Question: I used below code but that gives me an Error like "Notice : Undefined offset: 27" . Why these error generated or what these error means ? please any one help me.
'''
//Code ... final_display2 is found some array.
for($p=0; $p<sizeof($final_display2); $p=$p+2){
$b = $p+1;
$len1 = strlen($final_display2[$p])+strlen($final_display2[$b]); //these line gives error 116
if($len1 < 3200){
array_push($final_display,$final_display2[$p].$final_display2[$b]); //and these one also 118 }else{
array_push($final_display,$final_display2[$p]);
array_push($final_display,$final_display2[$b]);
}
}
'''
## ERROR!!

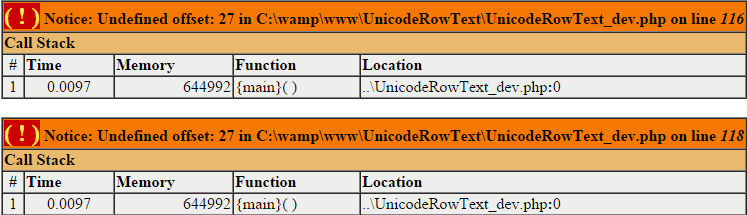
Answer: Your error occurs when '$p==sizeof($final_display2)-1', so '$b==sizeof($final_display2)', which will result in a 'Undefined Offset'.
ie. if 'sizeof($final_display2)==27', when '$p==26', then '$b==27' and '$final_display2[$b]'/'$final_display2[27]' does not exist.
Try using 'if(isset($final_display2[$b]))' ->
'''
for($p=0; $p<sizeof($final_display2); $p=$p+2){
$b = $p+1;
if(isset($final_display2[$b])){ //only run if $final_display2[$b] exists
$len1 = strlen($final_display2[$p])+strlen($final_display2[$b]); //these line gives error 116
if($len1 < 3200){
array_push($final_display,$final_display2[$p].$final_display2[$b]); //and these one also 118 }else{
array_push($final_display,$final_display2[$p]);
array_push($final_display,$final_display2[$b]);
}
}
}
'''